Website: home-depot
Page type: receipt
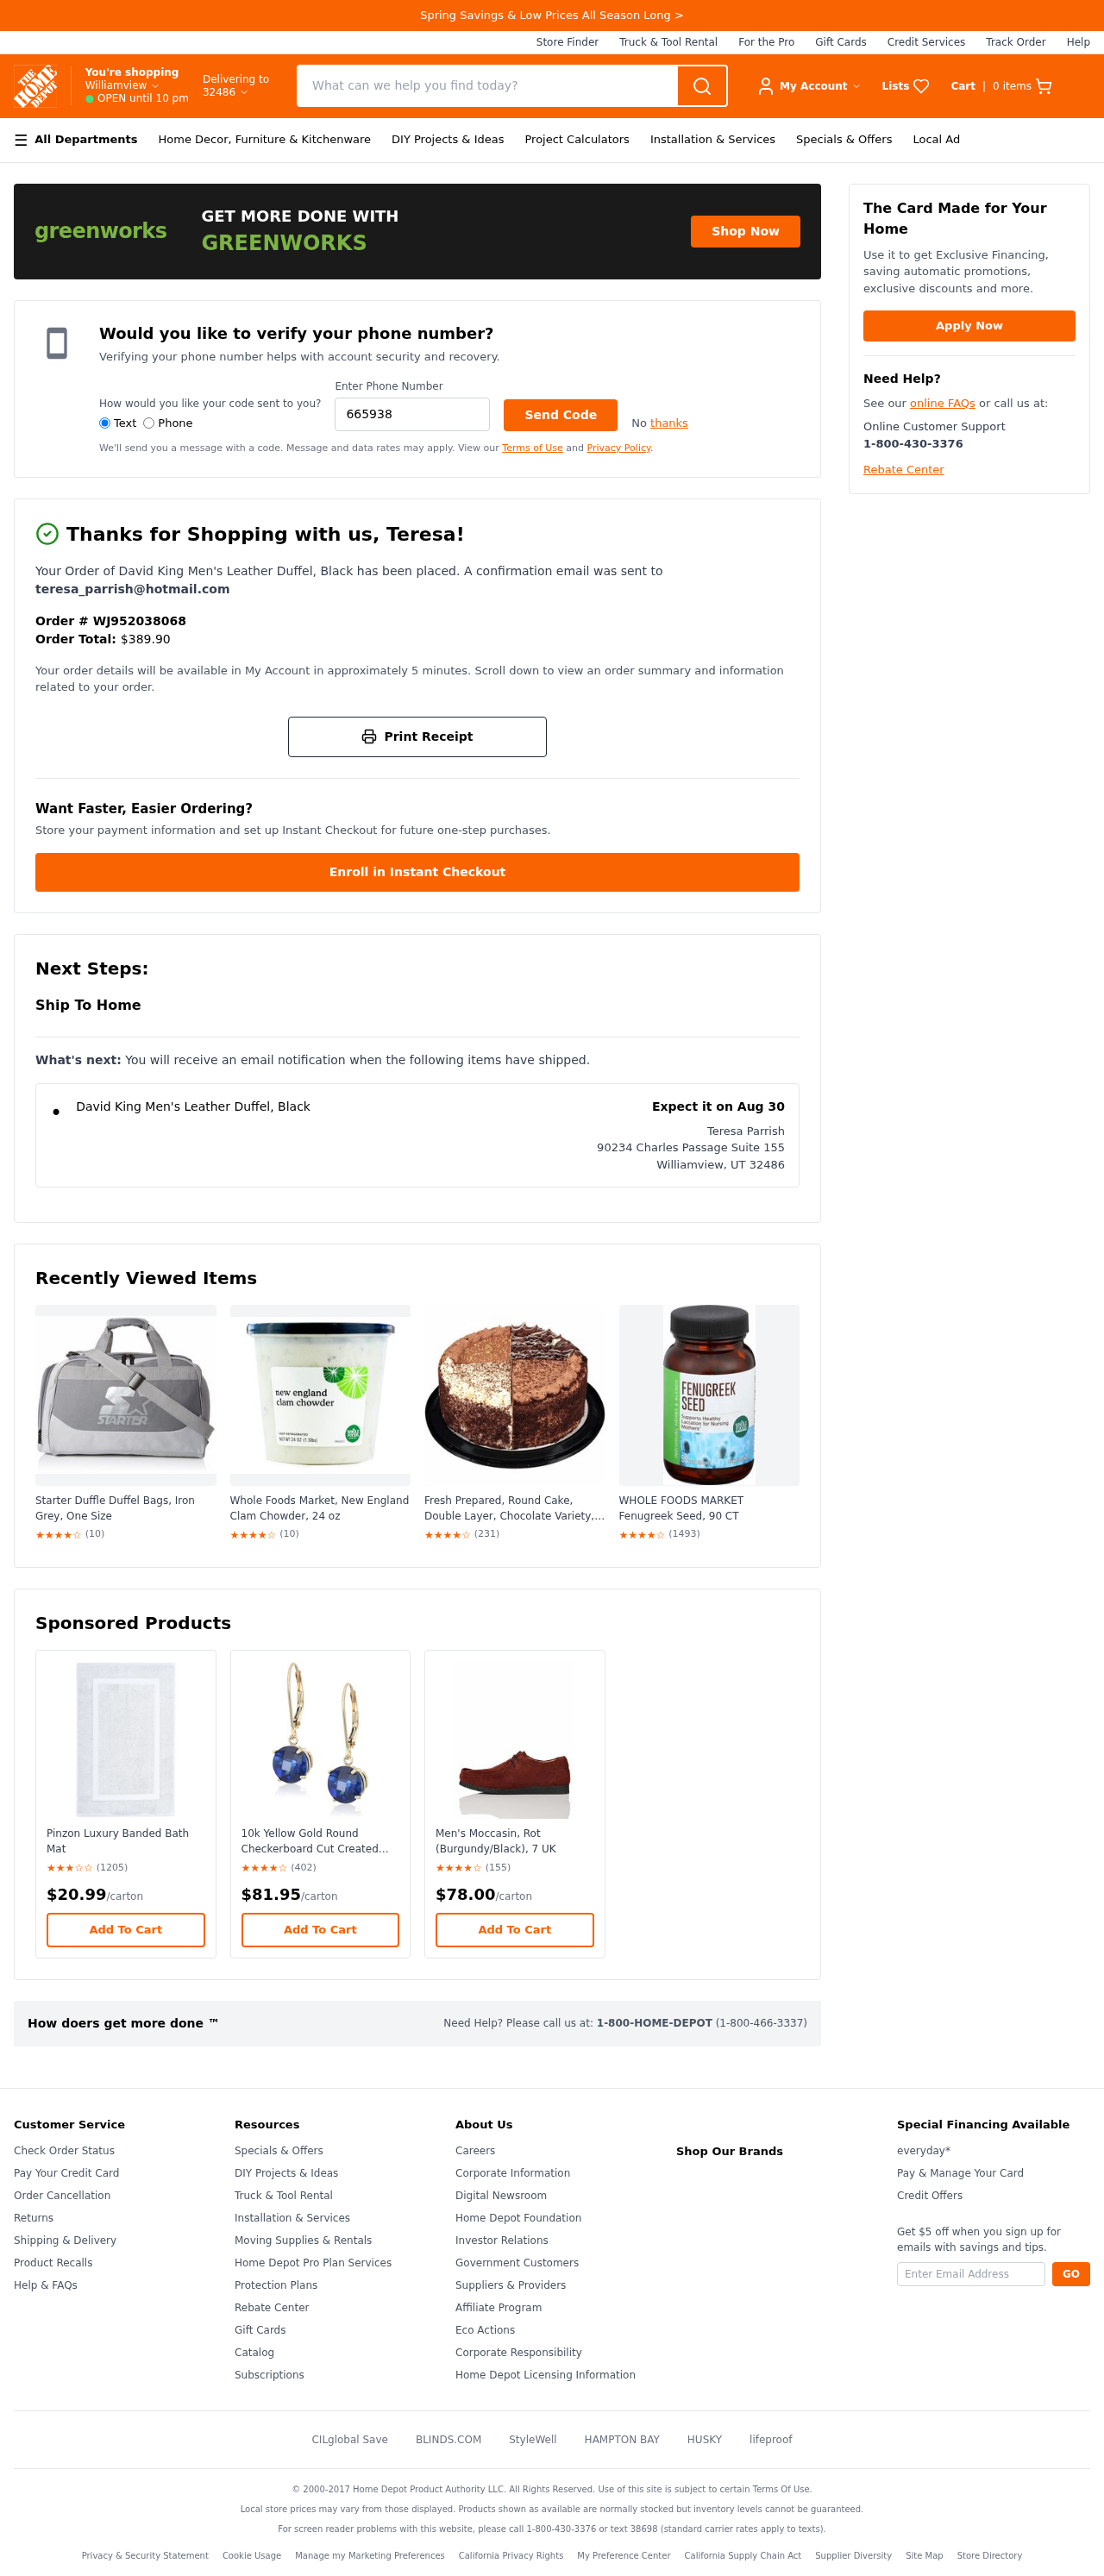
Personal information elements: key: PII_CITY
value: Williamview
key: PII_CITY_STATE_ZIP
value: Williamview, UT 32486
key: PII_EMAIL
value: teresa_parrish@hotmail.com
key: PII_FIRSTNAME
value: Teresa
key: PII_FULLNAME
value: Teresa Parrish
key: PII_PHONE
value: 6659387819
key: PII_POSTCODE
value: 32486
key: PII_STREET
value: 90234 Charles Passage Suite 155
Product elements: key: PRODUCT1_NAME
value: David King Men's Leather Duffel, Black
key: PRODUCT2_NAME
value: Starter Duffle Duffel Bags, Iron Grey, One Size
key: PRODUCT2_RATING
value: ★★★★☆
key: PRODUCT2_NUM_RATINGS
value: (10)
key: PRODUCT3_NAME
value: Whole Foods Market, New England Clam Chowder, 24 oz
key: PRODUCT3_RATING
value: ★★★★☆
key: PRODUCT3_NUM_RATINGS
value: (10)
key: PRODUCT4_NAME
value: Fresh Prepared, Round Cake, Double Layer, Chocolate Variety, 42 Oz
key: PRODUCT4_RATING
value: ★★★★☆
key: PRODUCT4_NUM_RATINGS
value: (231)
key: PRODUCT5_NAME
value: WHOLE FOODS MARKET Fenugreek Seed, 90 CT
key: PRODUCT5_RATING
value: ★★★★☆
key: PRODUCT5_NUM_RATINGS
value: (1493)
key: PRODUCT6_NAME
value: Pinzon Luxury Banded Bath Mat
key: PRODUCT6_RATING
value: ★★★☆☆
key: PRODUCT6_NUM_RATINGS
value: (1205)
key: PRODUCT6_PRICE
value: $20.99
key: PRODUCT7_NAME
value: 10k Yellow Gold Round Checkerboard Cut Created Blue Sapphire Leverback Earrings (8mm)
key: PRODUCT7_RATING
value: ★★★★☆
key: PRODUCT7_NUM_RATINGS
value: (402)
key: PRODUCT7_PRICE
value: $81.95
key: PRODUCT8_NAME
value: Men's Moccasin, Rot (Burgundy/Black), 7 UK
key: PRODUCT8_RATING
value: ★★★★☆
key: PRODUCT8_NUM_RATINGS
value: (155)
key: PRODUCT8_PRICE
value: $78.00
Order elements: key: ORDER_NUM_ITEMS
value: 0
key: ORDER_ID
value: WJ952038068
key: ORDER_TOTAL
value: $389.90
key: ORDER_DELIVERY_DATE
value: Expect it on Aug 30